Question: I am trying to implement a android activity where I have sections of items (for example car brands and their models).
I want to be able to display the items in a grid (e.g. fixed to 3 columns) and each of the grids can be collapsed. Actually I want exactly what the ExpandableList view does for ListViews but with a GridView.
Unfortunately if I return a GridView in the ExpandableListAdapter, the items inside this GridView won't be recycled as they are moving off the screen during scrolling. And we have a lot of items to display which would lead to serious memory issues.
How would I achieve something like that ?
Regards
Ben

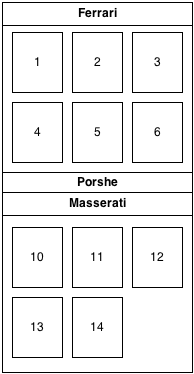
Answer: Here's my reinvented wheel (A lot of code is copy-pasted from AOSP's GridView).
'''
package ua.snuk182.expandablegrid;
import android.annotation.SuppressLint;
import android.content.Context;
import android.content.res.TypedArray;
import android.database.DataSetObserver;
import android.util.AttributeSet;
import android.util.Log;
import android.view.Gravity;
import android.view.View;
import android.view.ViewDebug;
import android.view.ViewGroup;
import android.widget.AbsListView;
import android.widget.ExpandableListAdapter;
import android.widget.ExpandableListView;
import android.widget.LinearLayout;
public class ExpandableGridView extends ExpandableListView {
/**
* Disables stretching.
*
* @see #setStretchMode(int)
*/
public static final int NO_STRETCH = 0;
/**
* Stretches the spacing between columns.
*
* @see #setStretchMode(int)
*/
public static final int STRETCH_SPACING = 1;
/**
* Stretches columns.
*
* @see #setStretchMode(int)
*/
public static final int STRETCH_COLUMN_WIDTH = 2;
/**
* Stretches the spacing between columns. The spacing is uniform.
*
* @see #setStretchMode(int)
*/
public static final int STRETCH_SPACING_UNIFORM = 3;
/**
* Creates as many columns as can fit on screen.
*
* @see #setNumColumns(int)
*/
public static final int AUTO_FIT = -1;
private int mNumColumns = AUTO_FIT;
private int mHorizontalSpacing = 0;
private int mRequestedHorizontalSpacing;
private int mVerticalSpacing = 0;
private int mStretchMode = STRETCH_COLUMN_WIDTH;
private int mColumnWidth;
private int mRequestedColumnWidth;
private int mRequestedNumColumns;
public ExpandableGridView(Context context) {
this(context, null);
}
public ExpandableGridView(Context context, AttributeSet attrs) {
this(context, attrs, 0);
}
public ExpandableGridView(Context context, AttributeSet attrs, int defStyle) {
super(context, attrs, defStyle);
TypedArray a = context.obtainStyledAttributes(attrs,
R.styleable.ExpandableGridView, defStyle, 0);
int hSpacing = a.getDimensionPixelOffset(
R.styleable.ExpandableGridView_horizontalSpacing, 0);
setHorizontalSpacing(hSpacing);
int vSpacing = a.getDimensionPixelOffset(
R.styleable.ExpandableGridView_verticalSpacing, 0);
setVerticalSpacing(vSpacing);
int index = a.getInt(R.styleable.ExpandableGridView_stretchMode, STRETCH_COLUMN_WIDTH);
if (index >= 0) {
setStretchMode(index);
}
int columnWidth = a.getDimensionPixelOffset(R.styleable.ExpandableGridView_columnWidth, -1);
if (columnWidth > 0) {
setColumnWidth(columnWidth);
}
int numColumns = a.getInt(R.styleable.ExpandableGridView_numColumns, 1);
setNumColumns(numColumns);
//I haven't dealt with gravity yet, so this is commented for now...
/*index = a.getInt(R.styleable.ExpandableGridView_gravity, -1);
if (index >= 0) {
setGravity(index);
}*/
a.recycle();
}
@Override
public void setAdapter(ExpandableListAdapter adapter) {
super.setAdapter(new ExpandableGridInnerAdapter(adapter));
}
/**
* Set the amount of horizontal (x) spacing to place between each item
* in the grid.
*
* @param horizontalSpacing The amount of horizontal space between items,
* in pixels.
*
* @attr ref android.R.styleable#GridView_horizontalSpacing
*/
public void setHorizontalSpacing(int horizontalSpacing) {
if (horizontalSpacing != mRequestedHorizontalSpacing) {
mRequestedHorizontalSpacing = horizontalSpacing;
requestLayout();
}
}
/**
* Returns the amount of horizontal spacing currently used between each item in the grid.
*
* <p>This is only accurate for the current layout. If {@link #setHorizontalSpacing(int)}
* has been called but layout is not yet complete, this method may return a stale value.
* To get the horizontal spacing that was explicitly requested use
* {@link #getRequestedHorizontalSpacing()}.</p>
*
* @return Current horizontal spacing between each item in pixels
*
* @see #setHorizontalSpacing(int)
* @see #getRequestedHorizontalSpacing()
*
* @attr ref android.R.styleable#GridView_horizontalSpacing
*/
public int getHorizontalSpacing() {
return mHorizontalSpacing;
}
/**
* Returns the requested amount of horizontal spacing between each item in the grid.
*
* <p>The value returned may have been supplied during inflation as part of a style,
* the default GridView style, or by a call to {@link #setHorizontalSpacing(int)}.
* If layout is not yet complete or if GridView calculated a different horizontal spacing
* from what was requested, this may return a different value from
* {@link #getHorizontalSpacing()}.</p>
*
* @return The currently requested horizontal spacing between items, in pixels
*
* @see #setHorizontalSpacing(int)
* @see #getHorizontalSpacing()
*
* @attr ref android.R.styleable#GridView_horizontalSpacing
*/
public int getRequestedHorizontalSpacing() {
return mRequestedHorizontalSpacing;
}
/**
* Set the amount of vertical (y) spacing to place between each item
* in the grid.
*
* @param verticalSpacing The amount of vertical space between items,
* in pixels.
*
* @see #getVerticalSpacing()
*
* @attr ref android.R.styleable#GridView_verticalSpacing
*/
public void setVerticalSpacing(int verticalSpacing) {
if (verticalSpacing != mVerticalSpacing) {
mVerticalSpacing = verticalSpacing;
requestLayout();
}
}
/**
* Returns the amount of vertical spacing between each item in the grid.
*
* @return The vertical spacing between items in pixels
*
* @see #setVerticalSpacing(int)
*
* @attr ref android.R.styleable#GridView_verticalSpacing
*/
public int getVerticalSpacing() {
return mVerticalSpacing;
}
/**
* Control how items are stretched to fill their space.
*
* @param stretchMode Either {@link #NO_STRETCH},
* {@link #STRETCH_SPACING}, {@link #STRETCH_SPACING_UNIFORM}, or {@link #STRETCH_COLUMN_WIDTH}.
*
* @attr ref android.R.styleable#GridView_stretchMode
*/
public void setStretchMode(int stretchMode) {
if (stretchMode != mStretchMode) {
mStretchMode = stretchMode;
requestLayout();
}
}
public int getStretchMode() {
return mStretchMode;
}
/**
* Set the width of columns in the grid.
*
* @param columnWidth The column width, in pixels.
*
* @attr ref android.R.styleable#GridView_columnWidth
*/
public void setColumnWidth(int columnWidth) {
if (columnWidth != mRequestedColumnWidth) {
mRequestedColumnWidth = columnWidth;
requestLayout();
}
}
/**
* Return the width of a column in the grid.
*
* <p>This may not be valid yet if a layout is pending.</p>
*
* @return The column width in pixels
*
* @see #setColumnWidth(int)
* @see #getRequestedColumnWidth()
*
* @attr ref android.R.styleable#GridView_columnWidth
*/
public int getColumnWidth() {
return mColumnWidth;
}
/**
* Return the requested width of a column in the grid.
*
* <p>This may not be the actual column width used. Use {@link #getColumnWidth()}
* to retrieve the current real width of a column.</p>
*
* @return The requested column width in pixels
*
* @see #setColumnWidth(int)
* @see #getColumnWidth()
*
* @attr ref android.R.styleable#GridView_columnWidth
*/
public int getRequestedColumnWidth() {
return mRequestedColumnWidth;
}
/**
* Set the number of columns in the grid
*
* @param numColumns The desired number of columns.
*
* @attr ref android.R.styleable#GridView_numColumns
*/
public void setNumColumns(int numColumns) {
if (numColumns != mRequestedNumColumns) {
mRequestedNumColumns = numColumns;
requestLayout();
}
}
/**
* Get the number of columns in the grid.
* Returns {@link #AUTO_FIT} if the Grid has never been laid out.
*
* @attr ref android.R.styleable#GridView_numColumns
*
* @see #setNumColumns(int)
*/
@ViewDebug.ExportedProperty
public int getNumColumns() {
return mNumColumns;
}
public ExpandableListAdapter getInnerAdapter() {
return ((ExpandableGridInnerAdapter)getExpandableListAdapter()).mInnerAdapter;
}
private boolean determineColumns(int availableSpace) {
final int requestedHorizontalSpacing = mRequestedHorizontalSpacing;
final int stretchMode = mStretchMode;
final int requestedColumnWidth = mRequestedColumnWidth;
boolean didNotInitiallyFit = false;
if (mRequestedNumColumns == AUTO_FIT) {
if (requestedColumnWidth > 0) {
// Client told us to pick the number of columns
mNumColumns = (availableSpace + requestedHorizontalSpacing) /
(requestedColumnWidth + requestedHorizontalSpacing);
} else {
// Just make up a number if we don't have enough info
mNumColumns = 2;
}
} else {
// We picked the columns
mNumColumns = mRequestedNumColumns;
}
if (mNumColumns <= 0) {
mNumColumns = 1;
}
switch (stretchMode) {
case NO_STRETCH:
// Nobody stretches
mColumnWidth = requestedColumnWidth;
mHorizontalSpacing = requestedHorizontalSpacing;
break;
default:
int spaceLeftOver = availableSpace - (mNumColumns * requestedColumnWidth) -
((mNumColumns - 1) * requestedHorizontalSpacing);
if (spaceLeftOver < 0) {
didNotInitiallyFit = true;
}
switch (stretchMode) {
case STRETCH_COLUMN_WIDTH:
// Stretch the columns
mColumnWidth = requestedColumnWidth + spaceLeftOver / mNumColumns;
mHorizontalSpacing = requestedHorizontalSpacing;
break;
case STRETCH_SPACING:
// Stretch the spacing between columns
mColumnWidth = requestedColumnWidth;
if (mNumColumns > 1) {
mHorizontalSpacing = requestedHorizontalSpacing +
spaceLeftOver / (mNumColumns - 1);
} else {
mHorizontalSpacing = requestedHorizontalSpacing + spaceLeftOver;
}
break;
case STRETCH_SPACING_UNIFORM:
// Stretch the spacing between columns
mColumnWidth = requestedColumnWidth;
if (mNumColumns > 1) {
mHorizontalSpacing = requestedHorizontalSpacing +
spaceLeftOver / (mNumColumns + 1);
} else {
mHorizontalSpacing = requestedHorizontalSpacing + spaceLeftOver;
}
break;
}
break;
}
return didNotInitiallyFit;
}
@Override
protected void onMeasure(int widthMeasureSpec, int heightMeasureSpec) {
super.onMeasure(widthMeasureSpec, heightMeasureSpec);
int widthMode = MeasureSpec.getMode(widthMeasureSpec);
int widthSize = MeasureSpec.getSize(widthMeasureSpec);
if (widthMode == MeasureSpec.UNSPECIFIED) {
if (mColumnWidth > 0) {
widthSize = mColumnWidth + getPaddingLeft() + getPaddingRight();
} else {
widthSize = getPaddingLeft() + getPaddingRight();
}
widthSize += getVerticalScrollbarWidth();
}
int childWidth = widthSize - getPaddingLeft() - getPaddingRight();
determineColumns(childWidth);
}
private class ExpandableGridInnerAdapter implements ExpandableListAdapter {
private final ExpandableListAdapter mInnerAdapter;
private ExpandableGridInnerAdapter(ExpandableListAdapter adapter) {
this.mInnerAdapter = adapter;
}
@Override
public int getGroupCount() {
return mInnerAdapter.getGroupCount();
}
@Override
public int getChildrenCount(int groupPosition) {
int realCount = mInnerAdapter.getChildrenCount(groupPosition);
int count;
if (mNumColumns != AUTO_FIT) {
count = realCount > 0 ? (realCount + mNumColumns - 1) / mNumColumns : 0;
} else {
count = realCount;
}
return count;
}
@Override
public Object getGroup(int groupPosition) {
return mInnerAdapter.getGroup(groupPosition);
}
@Override
public Object getChild(int groupPosition, int childPosition) {
return mInnerAdapter.getChild(groupPosition, childPosition);
}
@Override
public long getGroupId(int groupPosition) {
return mInnerAdapter.getGroupId(groupPosition);
}
@Override
public long getChildId(int groupPosition, int childPosition) {
return 0;
}
@Override
public boolean hasStableIds() {
return false;
}
@Override
public View getGroupView(int groupPosition, boolean isExpanded, View convertView, ViewGroup parent) {
return mInnerAdapter.getGroupView(groupPosition, isExpanded, convertView, parent);
}
@SuppressLint("InlinedApi")
@Override
public View getChildView(int groupPosition, int childPosition, boolean isLastChild, View convertView, ViewGroup parent) {
LinearLayout row = (LinearLayout) (convertView != null ? convertView : new LinearLayout(getContext()));
if (row.getLayoutParams() == null) {
row.setLayoutParams(new AbsListView.LayoutParams(AbsListView.LayoutParams.MATCH_PARENT, AbsListView.LayoutParams.WRAP_CONTENT, AbsListView.ITEM_VIEW_TYPE_IGNORE));
row.setPadding(0, mVerticalSpacing / 2, 0, mVerticalSpacing / 2);
row.setGravity(Gravity.CENTER_HORIZONTAL);
}
int groupChildrenCount = mInnerAdapter.getChildrenCount(groupPosition);
int index = 0;
for (int i=mNumColumns * childPosition; i<(mNumColumns * (childPosition + 1)); i++, index++) {
View child;
View cachedChild = index < row.getChildCount() ? row.getChildAt(index) : null;
if (i<groupChildrenCount) {
if (cachedChild != null && cachedChild.getTag() == null) {
((ViewGroup)cachedChild.getParent()).removeView(cachedChild);
cachedChild = null;
}
child = mInnerAdapter.getChildView(groupPosition, i, i == (groupChildrenCount - 1), cachedChild, parent);
child.setTag(mInnerAdapter.getChild(groupPosition, i));
} else {
if (cachedChild != null && cachedChild.getTag() != null) {
((ViewGroup)cachedChild.getParent()).removeView(cachedChild);
cachedChild = null;
}
child = new View(getContext());
child.setTag(null);
}
if (!(child.getLayoutParams() instanceof LinearLayout.LayoutParams)) {
LinearLayout.LayoutParams params;
if (child.getLayoutParams() == null) {
params = new LinearLayout.LayoutParams(mColumnWidth, LayoutParams.WRAP_CONTENT, 1);
} else {
params = new LinearLayout.LayoutParams(mColumnWidth, child.getLayoutParams().height, 1);
}
child.setLayoutParams(params);
}
child.setPadding(mHorizontalSpacing / 2, 0, mHorizontalSpacing / 2, 0);
if (index == row.getChildCount()) {
row.addView(child, index);
} else {
child.invalidate();
}
}
return row;
}
@Override
public boolean isChildSelectable(int groupPosition, int childPosition) {
return false;
}
@Override
public void registerDataSetObserver(DataSetObserver observer) {
mInnerAdapter.registerDataSetObserver(observer);
}
@Override
public void unregisterDataSetObserver(DataSetObserver observer) {
mInnerAdapter.unregisterDataSetObserver(observer);
}
@Override
public boolean areAllItemsEnabled() {
return mInnerAdapter.areAllItemsEnabled();
}
@Override
public boolean isEmpty() {
return mInnerAdapter.isEmpty();
}
@Override
public void onGroupExpanded(int groupPosition) {
mInnerAdapter.onGroupExpanded(groupPosition);
}
@Override
public void onGroupCollapsed(int groupPosition) {
mInnerAdapter.onGroupCollapsed(groupPosition);
}
/*@Override
public long getCombinedChildId(long groupId, long childId) {
return mInnerAdapter.getCombinedChildId(groupId, childId);
}
@Override
public long getCombinedGroupId(long groupId) {
return mInnerAdapter.getCombinedGroupId(groupId);
}*/
public long getCombinedChildId(long groupId, long childId) {
return 0x8000000000000000L | ((groupId & 0x7FFFFFFF) << 32) | (childId & 0xFFFFFFFF);
}
public long getCombinedGroupId(long groupId) {
return (groupId & 0x7FFFFFFF) << 32;
}
}
}
'''
Corresponding attrs.xml.
'''
<?xml version="1.0" encoding="utf-8"?>
<resources>
<declare-styleable name="ExpandableGridView">
<attr name="horizontalSpacing" format="dimension" />
<attr name="verticalSpacing" format="dimension" />
<attr name="stretchMode">
<enum name="none" value="0"/>
<enum name="spacingWidth" value="1" />
<enum name="columnWidth" value="2" />
<enum name="spacingWidthUniform" value="3" />
</attr>
<attr name="columnWidth" format="dimension" />
<attr name="numColumns" format="integer" min="0">
<enum name="auto_fit" value="-1" />
</attr>
</declare-styleable>
</resources>
'''